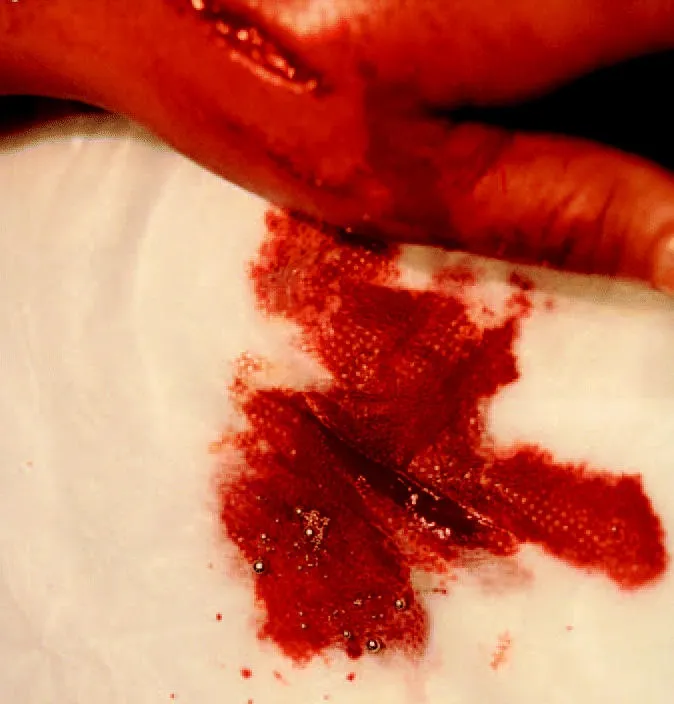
Significant amount of mercury pellets spilled during irrigation of the incision in V. V. 's hand.
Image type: medical_photograph (other_medical_photograph)